Interaction volume radius: 10 \u00c5
Interaction volume height: 10 \u00c5
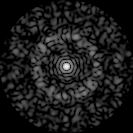
Disorder parameter: 0.8188